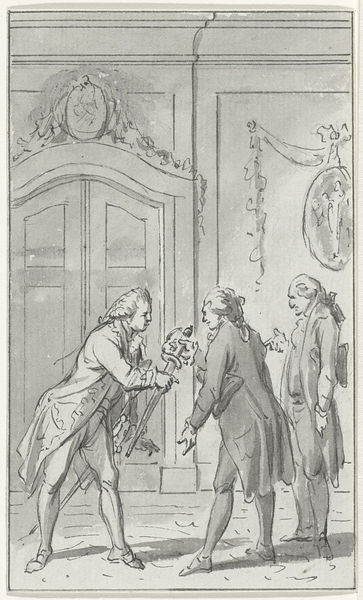
Titel: Geschenk aan admiraal Bailli de Suffren namens de Staten-Generaal
Künstler: Jacobus Buys
Standort: Amsterdam
Institution: Rijksmuseum
Schlagwörter: männer, zeichnung, diener, adel, hof, king, men, sword, white, black, france, gray, grey, floor, schwert, man, baroque, übergabe, drawing, frame, coats, sketch, french, door, antique, doors, history, ink, pencil, wash, bow, wig, key, gift, wigs, 18th century, bowing, indoors, three men, scabbard, frocks, foil